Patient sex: M
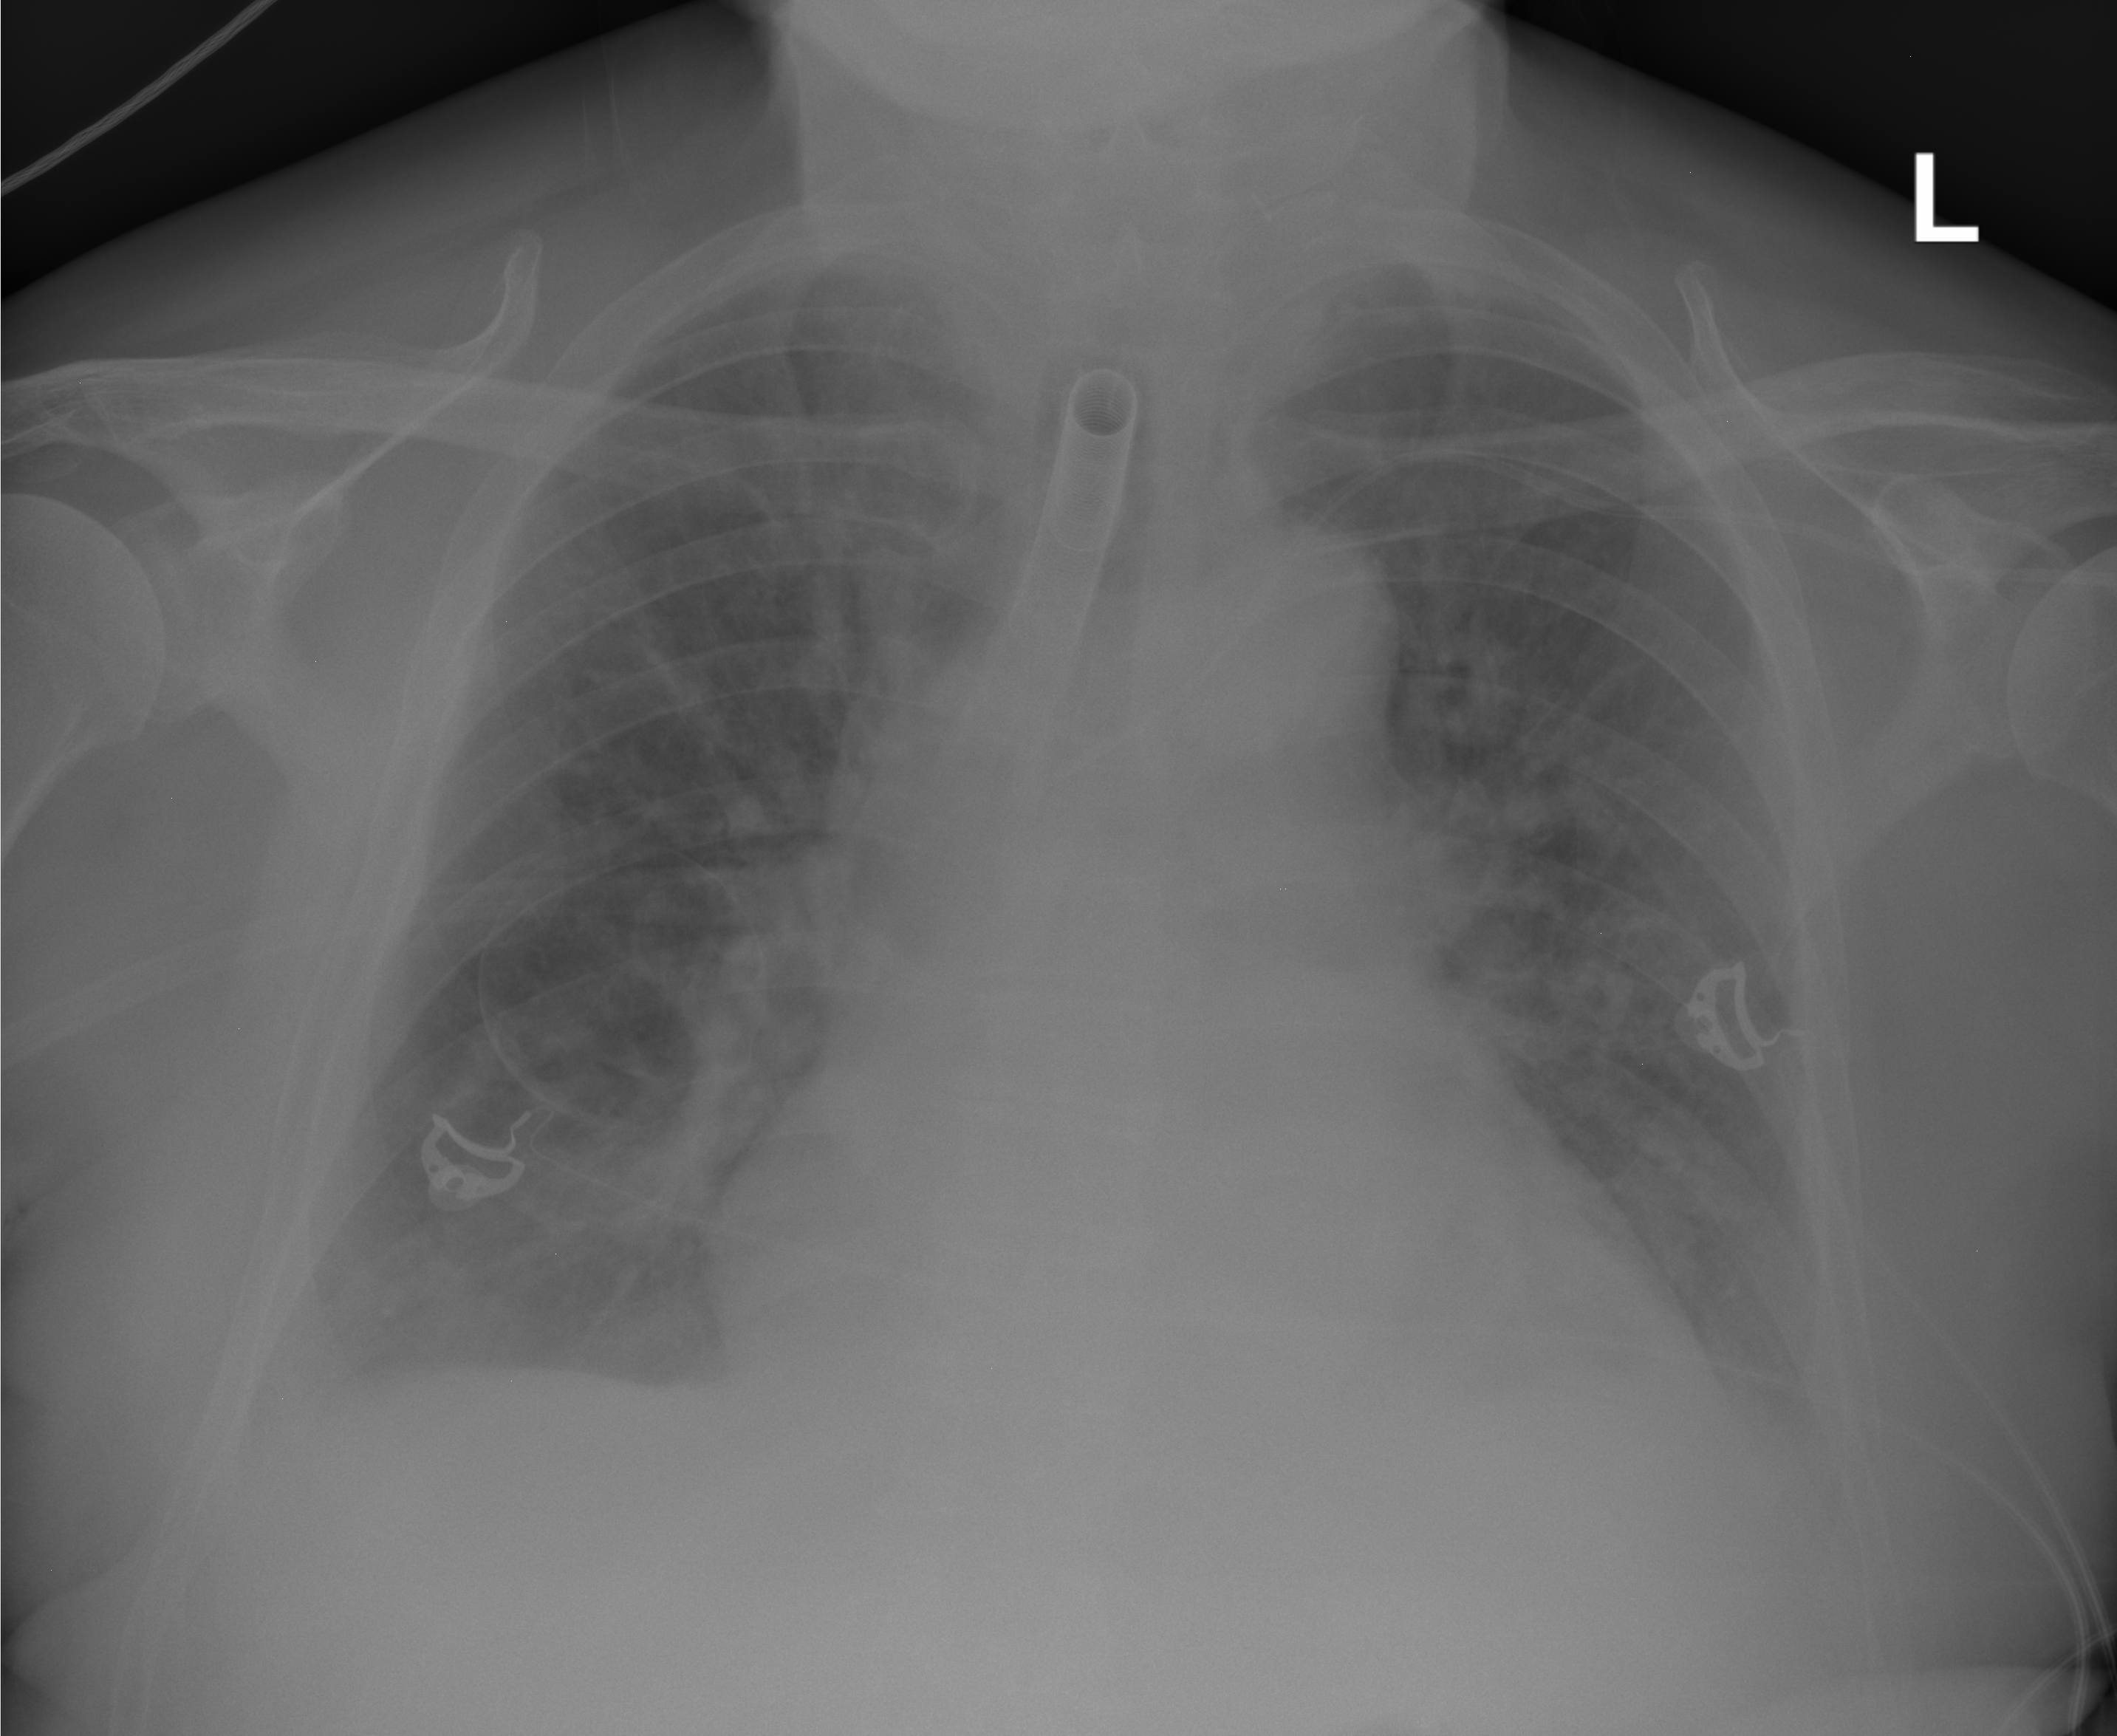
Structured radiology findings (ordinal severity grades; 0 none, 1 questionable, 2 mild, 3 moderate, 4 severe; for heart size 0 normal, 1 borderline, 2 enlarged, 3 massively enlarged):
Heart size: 2
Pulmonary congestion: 2
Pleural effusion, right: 1
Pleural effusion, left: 1
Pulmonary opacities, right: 2
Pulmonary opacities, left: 2
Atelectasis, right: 2
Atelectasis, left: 2